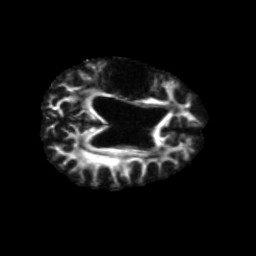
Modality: FA
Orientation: axial
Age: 68
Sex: male
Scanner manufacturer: siemens
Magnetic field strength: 3 T
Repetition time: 5.47 s
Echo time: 0.0854 s